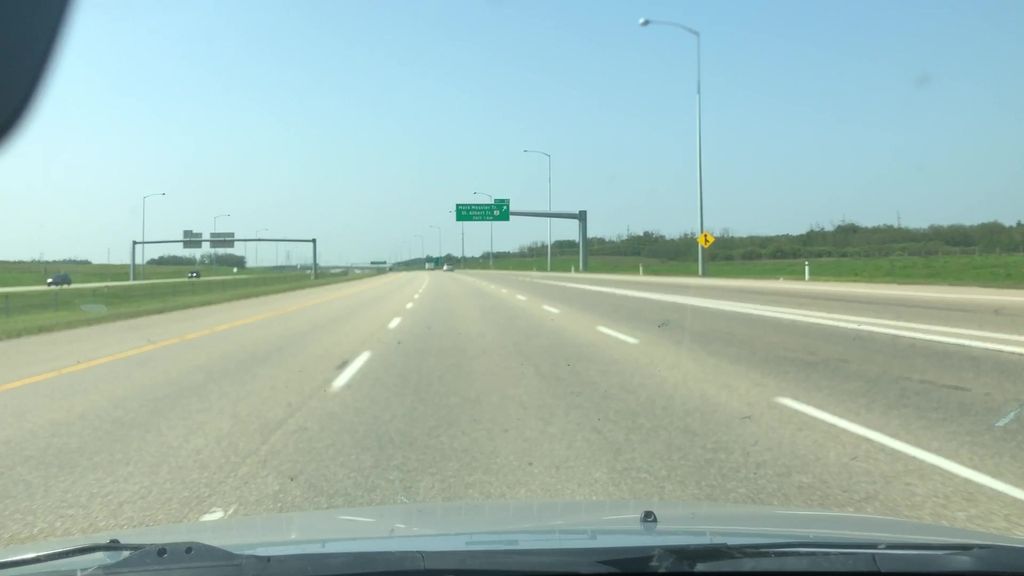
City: edmonton